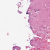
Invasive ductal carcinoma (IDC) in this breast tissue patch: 0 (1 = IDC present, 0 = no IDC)